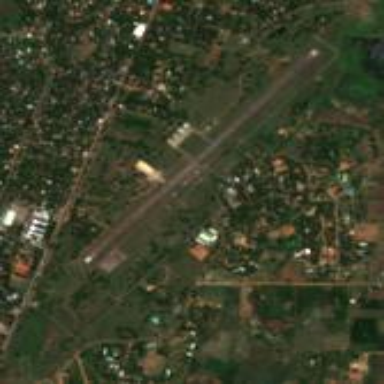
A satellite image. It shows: Military airfield located within aerodrome.